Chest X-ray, AP view. Patient: 62 years old, sex F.
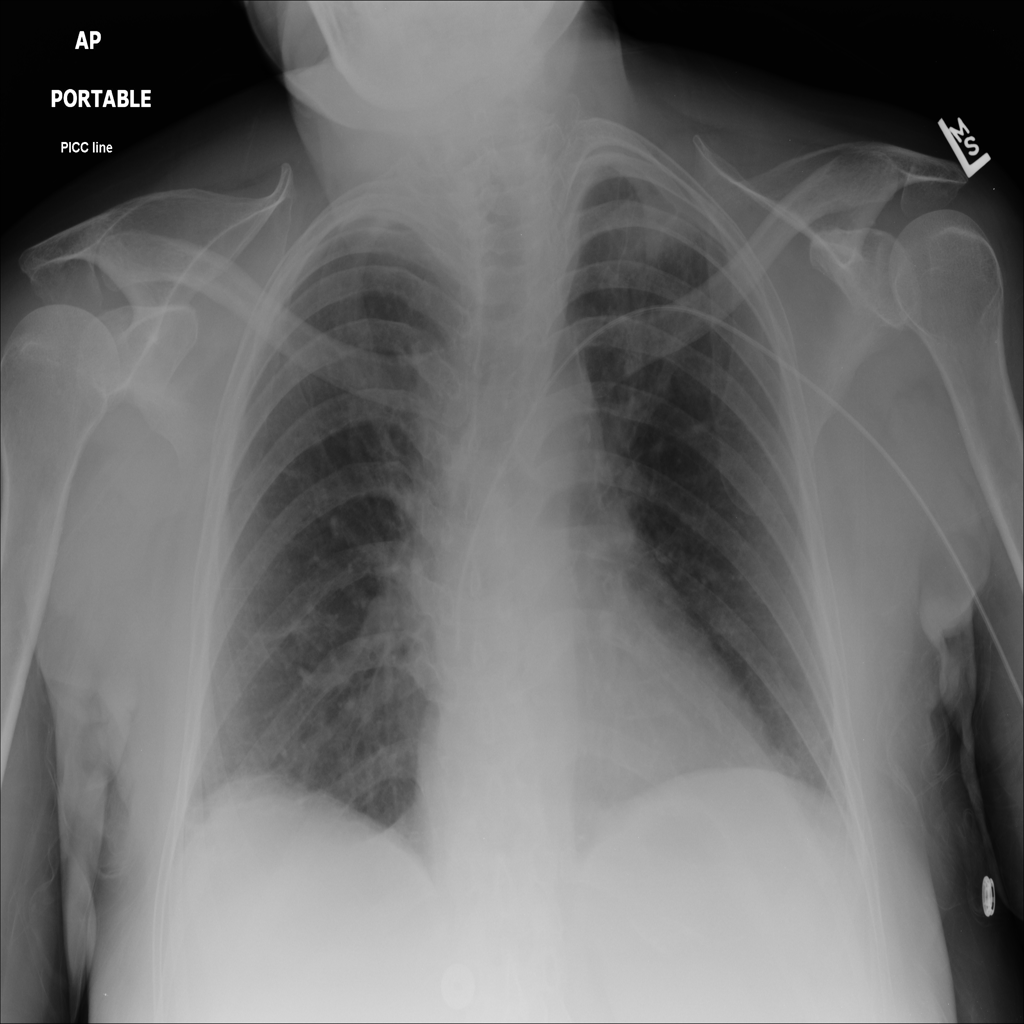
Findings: Atelectasis, Mass, Pneumothorax